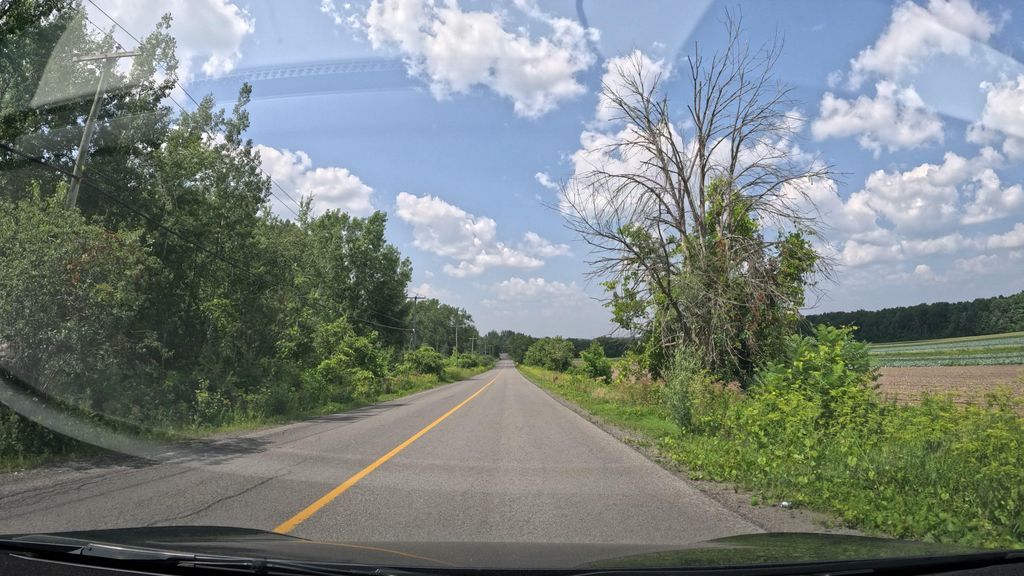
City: montreal